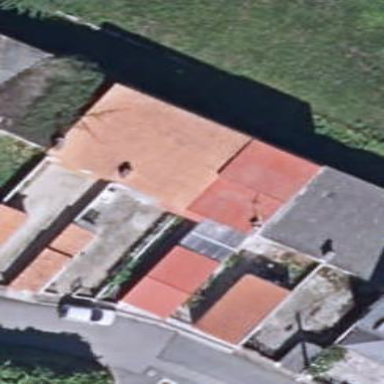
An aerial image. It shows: Simple and straightforward house.